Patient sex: M
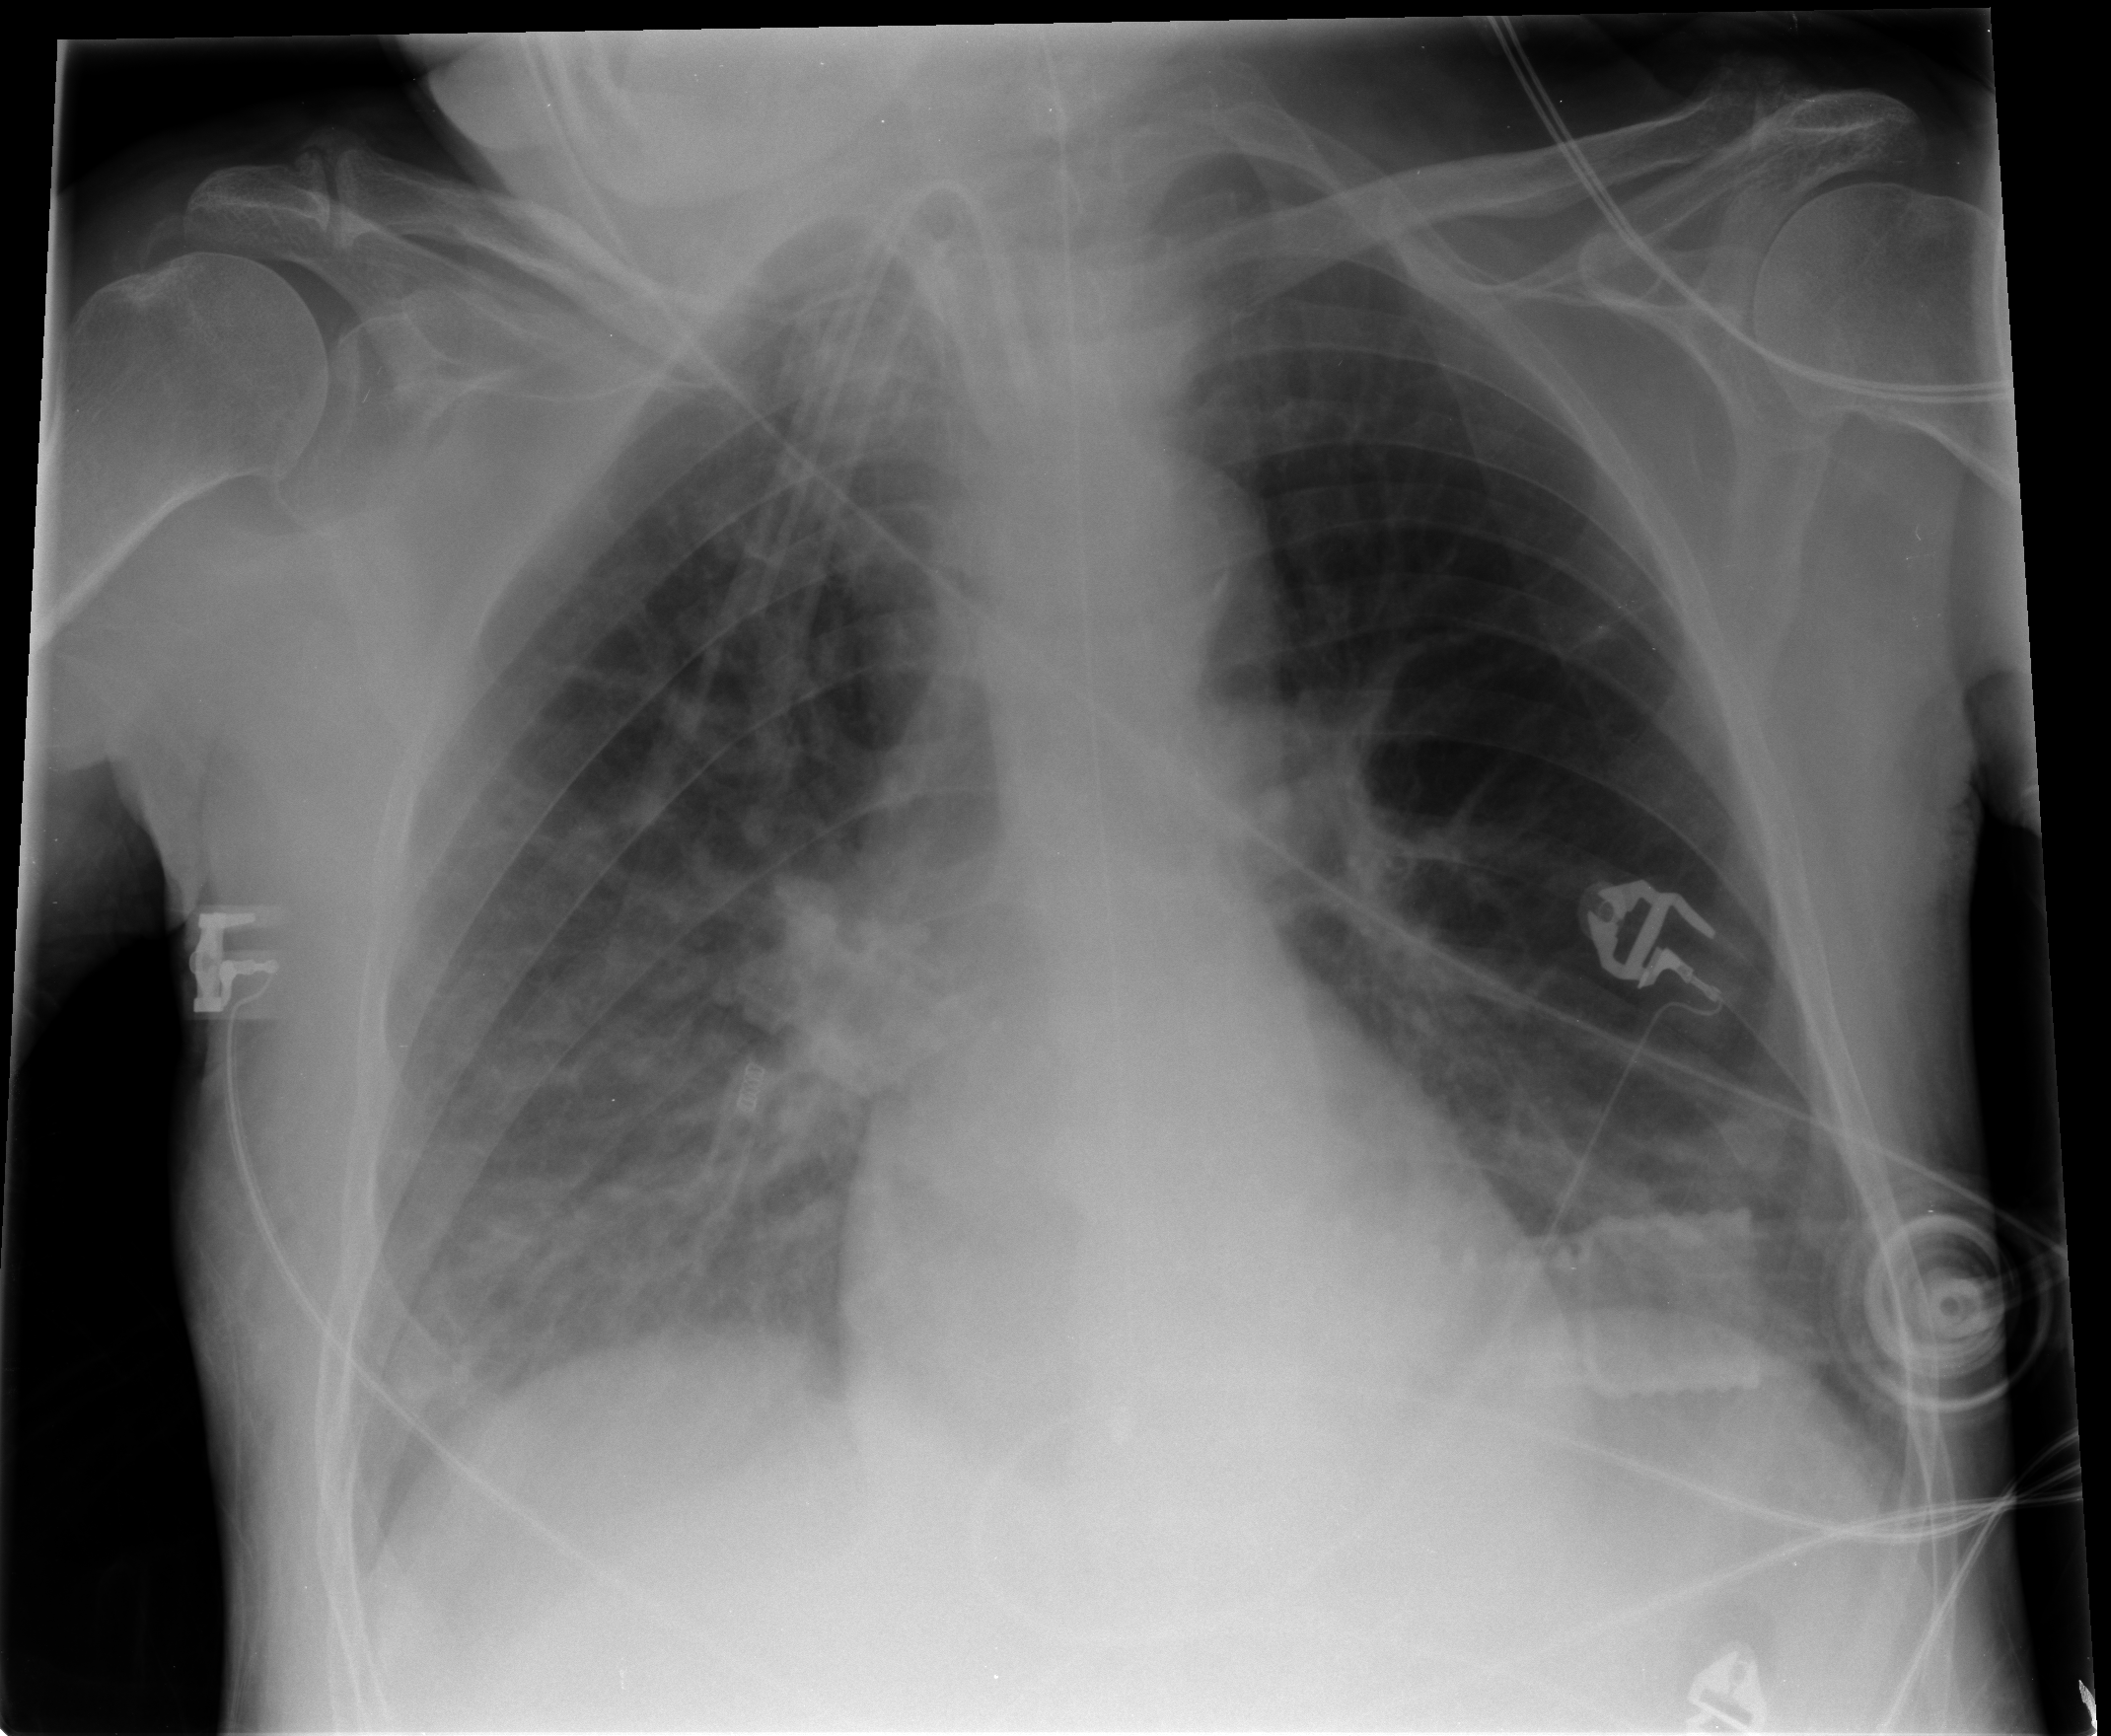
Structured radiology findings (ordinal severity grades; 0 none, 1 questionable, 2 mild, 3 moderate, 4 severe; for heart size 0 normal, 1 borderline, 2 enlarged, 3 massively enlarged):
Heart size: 0
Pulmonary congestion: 1
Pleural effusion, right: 1
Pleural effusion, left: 0
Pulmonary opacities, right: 1
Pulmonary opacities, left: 0
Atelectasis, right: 2
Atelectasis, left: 2